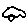
Label: car